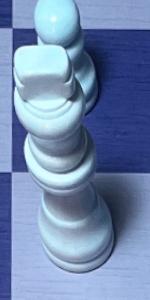
Label: King_White